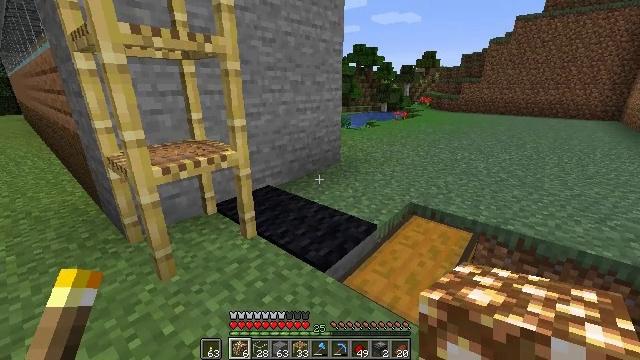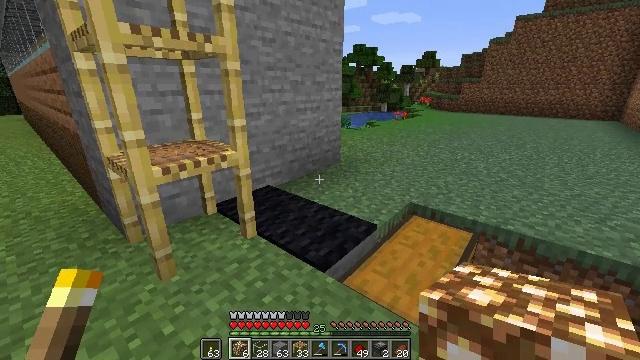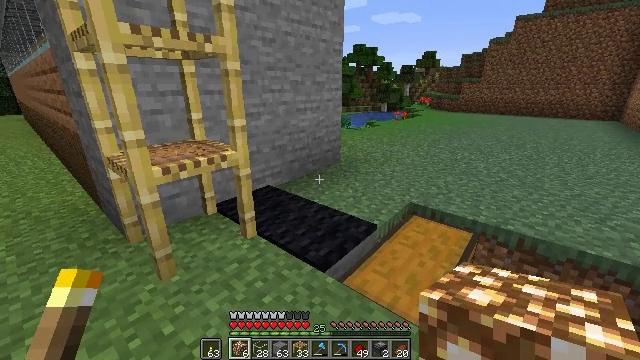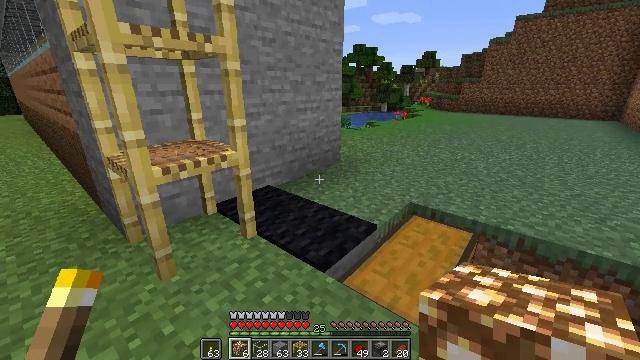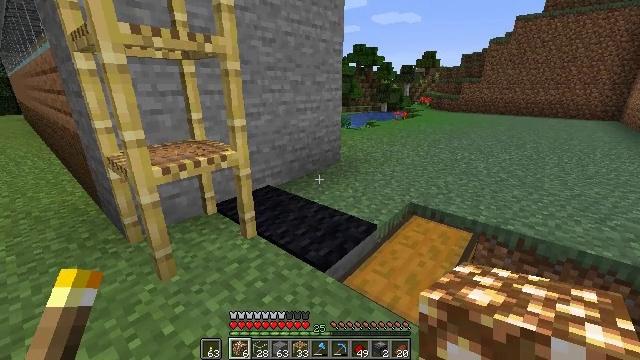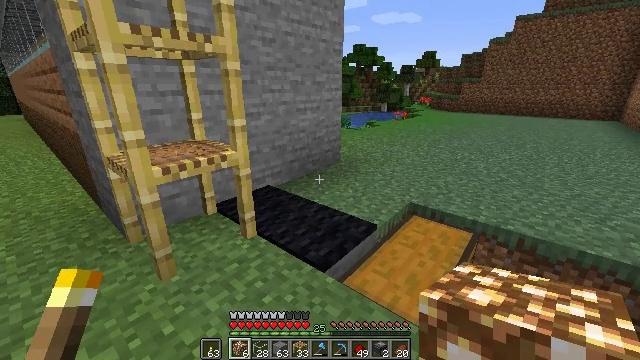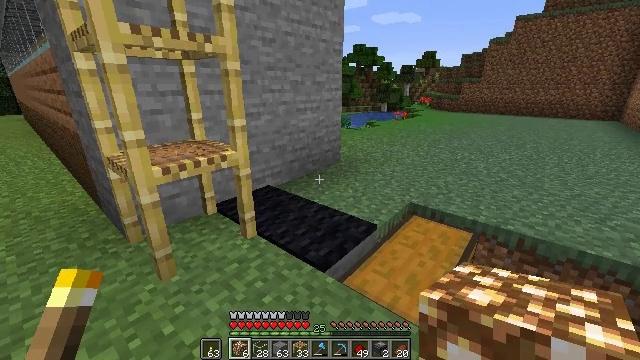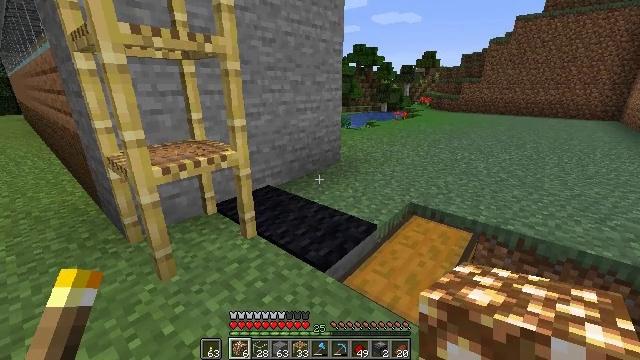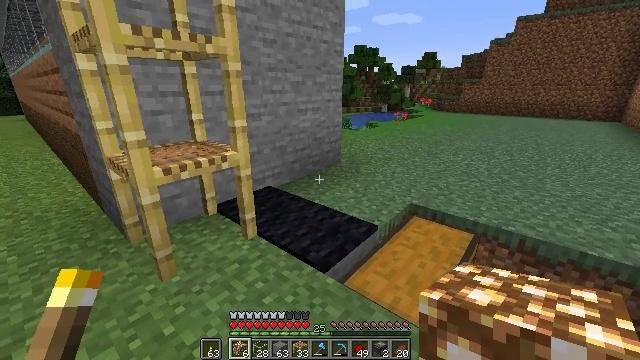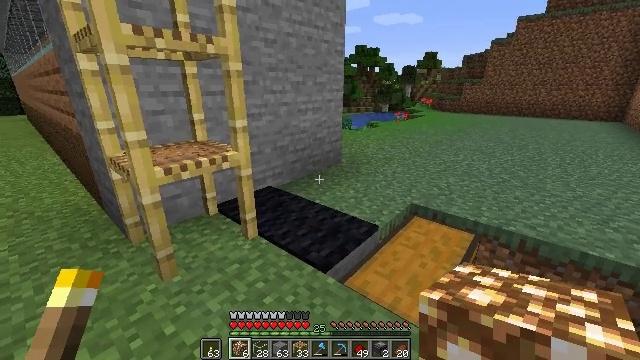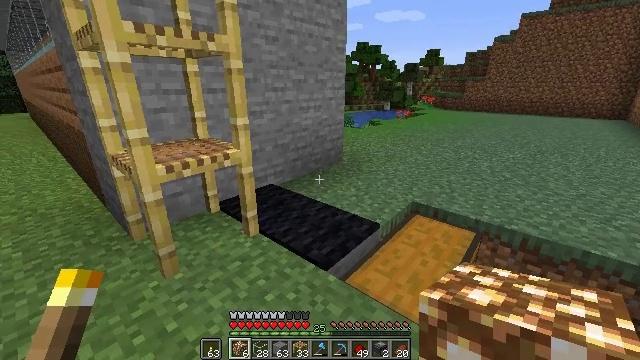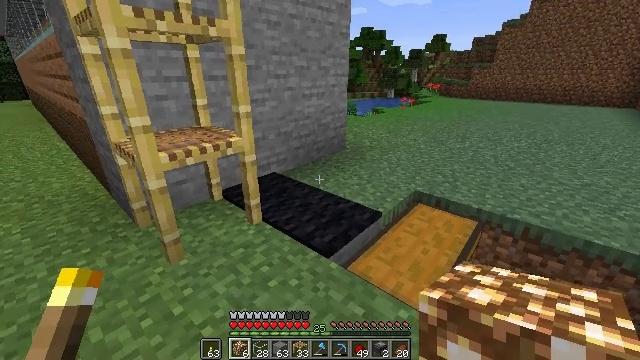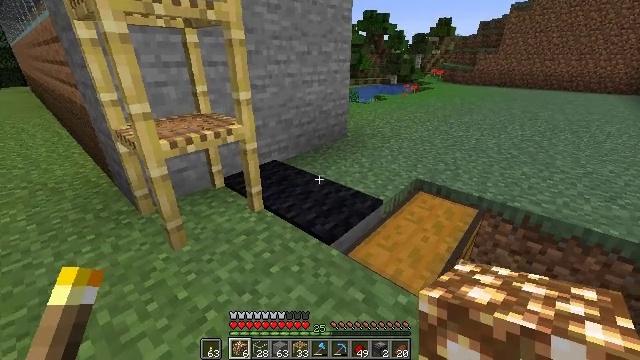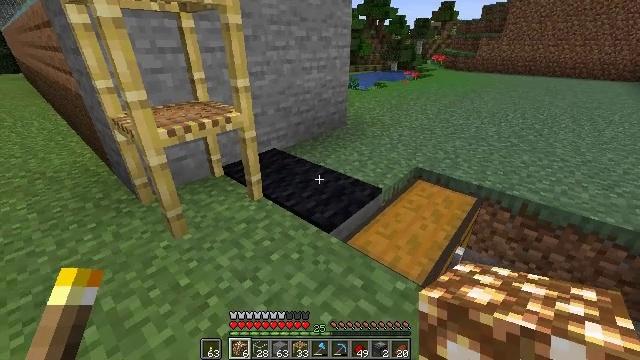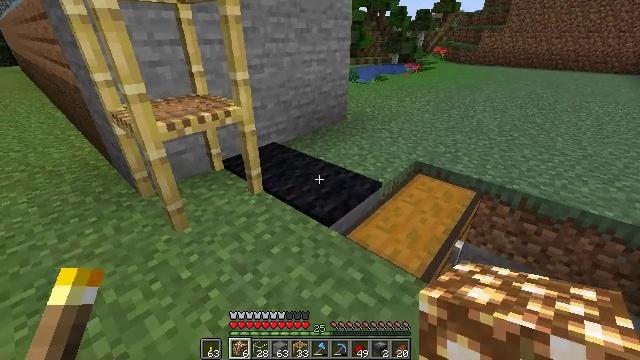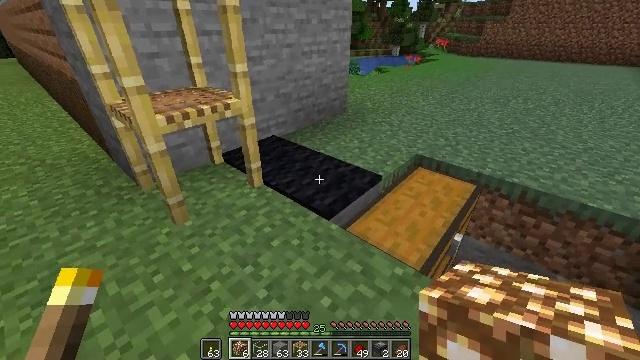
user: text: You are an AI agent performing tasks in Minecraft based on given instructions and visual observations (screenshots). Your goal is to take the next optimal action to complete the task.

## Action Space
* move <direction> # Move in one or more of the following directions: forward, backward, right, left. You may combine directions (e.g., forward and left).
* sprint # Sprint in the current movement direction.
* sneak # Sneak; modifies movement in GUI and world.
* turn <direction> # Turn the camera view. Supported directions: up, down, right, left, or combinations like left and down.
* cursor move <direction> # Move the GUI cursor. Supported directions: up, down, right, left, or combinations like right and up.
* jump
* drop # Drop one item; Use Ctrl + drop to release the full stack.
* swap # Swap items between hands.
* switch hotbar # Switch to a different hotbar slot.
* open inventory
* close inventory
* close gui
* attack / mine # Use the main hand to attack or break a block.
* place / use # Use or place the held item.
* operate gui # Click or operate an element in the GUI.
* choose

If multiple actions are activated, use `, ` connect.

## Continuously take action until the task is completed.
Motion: motion action
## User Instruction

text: Pick up the black carpet.
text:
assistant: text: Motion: no_op
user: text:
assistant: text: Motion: no_op
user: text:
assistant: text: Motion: no_op
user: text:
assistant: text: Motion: no_op
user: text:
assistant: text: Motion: no_op
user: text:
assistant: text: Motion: no_op
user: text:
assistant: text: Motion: no_op
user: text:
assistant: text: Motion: no_op
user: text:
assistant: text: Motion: no_op
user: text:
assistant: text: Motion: no_op
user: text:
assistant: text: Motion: turn down
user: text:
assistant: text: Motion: turn down
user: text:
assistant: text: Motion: turn down
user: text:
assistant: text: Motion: turn down
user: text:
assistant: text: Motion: turn down
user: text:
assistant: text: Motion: no_op
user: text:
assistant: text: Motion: no_op
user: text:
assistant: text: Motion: attack / mine
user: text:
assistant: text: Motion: attack / mine
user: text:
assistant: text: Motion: attack / mine
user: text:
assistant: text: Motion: attack / mine
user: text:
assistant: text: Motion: attack / mine
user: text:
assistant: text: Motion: attack / mine
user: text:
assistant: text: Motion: attack / mine
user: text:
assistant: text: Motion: attack / mine